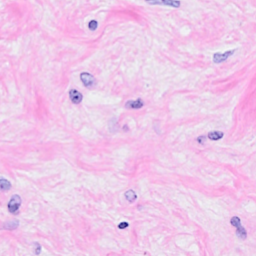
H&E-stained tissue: Breast